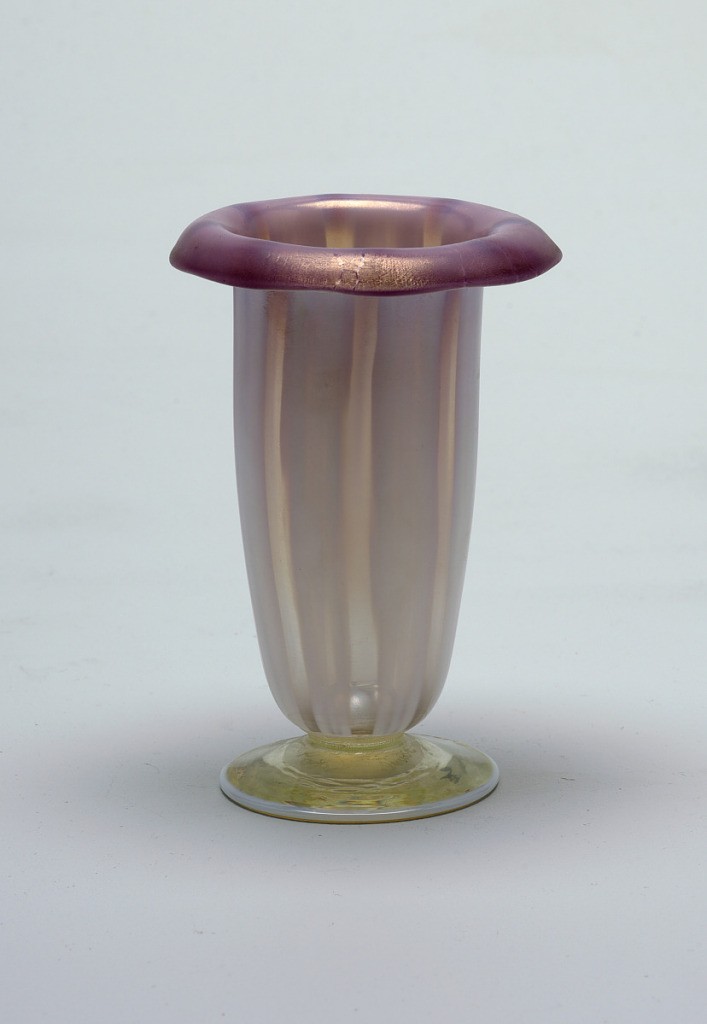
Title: Vase
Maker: Louis Comfort Tiffany, American, 1848–1933
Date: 19th century
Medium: glass
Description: Trumpet-shaped flower form vase with milky white exterior and  lilac turned over lip